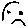
Label: smiley face